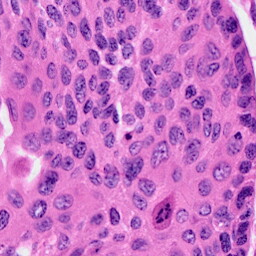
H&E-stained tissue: Cervix